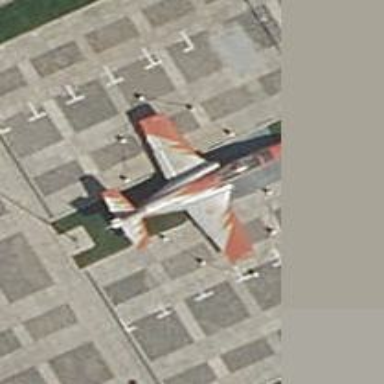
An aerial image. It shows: Aircraft with historical significance.